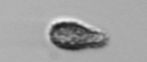
Label: Pseudochattonella_farcimen